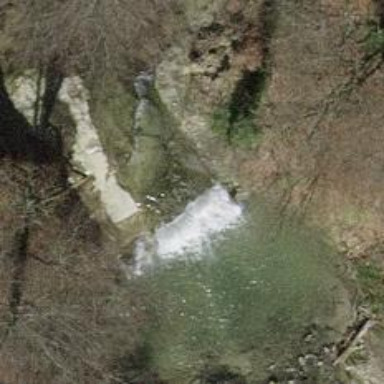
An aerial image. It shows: Beautiful waterfall in nature.